Question: What is an efficient method for determining the skew/kurtosis of a bar graph in python? Considering that bar graphs are not binned (unlike histograms) this question would not make a lot of sense but what I am trying to do is to determine the symmetry of a graph's height vs distance (rather than frequency vs bins). In other words, given a value of heights(y) measured along distance(x) i.e.
'''
y = [6.18, 10.23, 33.15, 55.25, 84.19, 91.09, 106.6, 105.63, 114.26, 134.24, 137.44, 144.61, 143.14, 150.73, 156.44, 155.71, 145.88, 120.77, 99.81, 85.81, 55.81, 49.81, 37.81, 25.81, 5.81]
x = [0.03, 0.08, 0.14, 0.2, 0.25, 0.31, 0.36, 0.42, 0.48, 0.53, 0.59, 0.64, 0.7, 0.76, 0.81, 0.87, 0.92, 0.98, 1.04, 1.09, 1.15, 1.2, 1.26, 1.32, 1.37]
'''
What is the symmetry of that height(y) distribution (skewness) and peakness (kurtosis) as measured over distance(x)? Are skewness/kurtosis appropriate measurements for determining the normal distribution of real values? Or does scipy/numpy offer something similar for that type of measurement?
I can achieve a skew/kurtosis estimate of height(y) frequency values binned along distance(x) by the following
'''
freq=list(chain(*[[x_v]*int(round(y_v)) for x_v,y_v in zip(x,y)]))
x.extend([x[-1:][0]+x[0]]) #add one extra bin edge
hist(freq,bins=x)
ylabel("Height Frequency")
xlabel("Distance(km) Bins")
print "Skewness,","Kurtosis:",stats.describe(freq)[4:]
Skewness, Kurtosis: (-0.019354300509997705, -0.7447085398785758)
'''

In this case the height distribution is symmetrical (skew 0.02) around the midpoint distance and characterized by a platykurtic (-0.74 kurtosis i.e. broad) distribution.
Considering that I multiply each occurrence of x value by their height y to create a frequency, the size of the result list can sometimes get very large. I was wondering if there was a better method to approach this problem? I suppose that I could always try to normalize dataset y to a range of perhaps 0 - 100 without loosing too much information on the datasets skew/kurtosis.
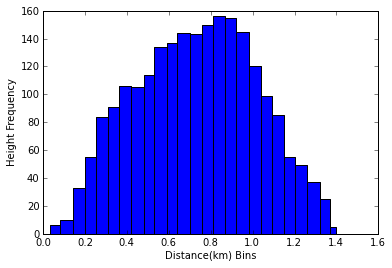
Answer: This isn't a python question, nor is it really a programming question but the answer is simple nonetheless. Instead of skew and kurtosis, let's first consider the easier values based off the lower moments, the <URL>. To make it concrete, and to fit with your question, let's assume your data looks like:
'''
X = 3, 3, 5, 5, 5, 7 = x1, x2, x3 ....
'''
Which would give a "bar graph" that looks like:
'''
{3:2, 5:3, 7:1} = {k1:p1, k2:p2, k3:p3}
'''
The mean, u, is given by
'''
E[X] = (1/N) * (x1 + x2 + x3 + ...) = (1/N) * (3 + 3 + 5 + ...)
'''
Our data, however, has repeated values, so this can be rewritten as
'''
E[X] = (1/N) * (p1*k1 + p2*k2 + ...) = (1/N) * (3*2 + 5*3 + 7*1)
'''
The next term, the standard dev., s, is simply
'''
sqrt(E[(X-u)^2]) = sqrt((1/N)*( (x1-u)^2 + (x2-u)^3 + ...))
'''
But we can apply the same reduction to the 'E[(X-u)^2]' term and write it as
'''
E[(X-u)^2] = (1/N)*( p1*(k1-u)^2 + p2*(k2-u)^2 + ... )
= (1/6)*( 2*(3-u)^2 + 3*(5-u)^2 + 1*(7-u)^2 )
'''
Which means we as you indicated in your question.
The <URL> are quite simple as this point:
'''
skew = E[(x-u)^3] / (E[(x-u)^2])^(3/2)
kurtosis = ( E[(x-u)^4] / (E[(x-u)^2])^2 ) - 3
'''